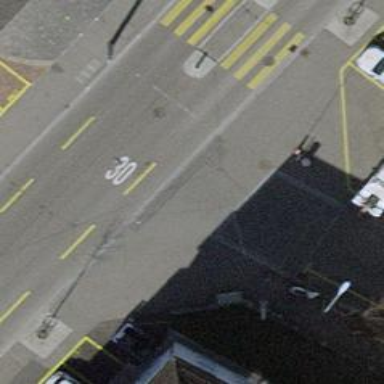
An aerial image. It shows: Unmarked crossing with traffic calming table on the road.